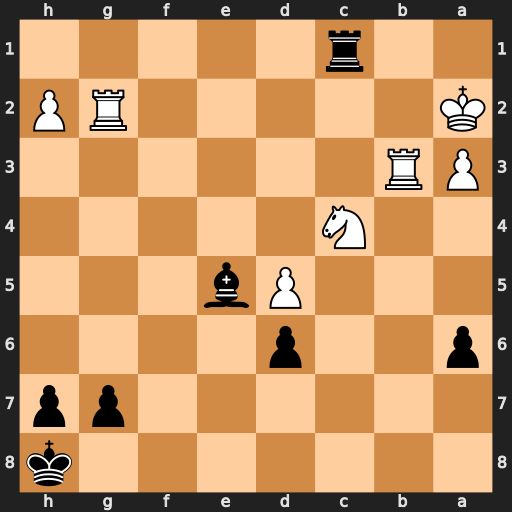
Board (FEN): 7k/6pp/p2p4/3Pb3/2N5/PR6/K5RP/2r5
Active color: b
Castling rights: -
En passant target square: -
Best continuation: Ra1#